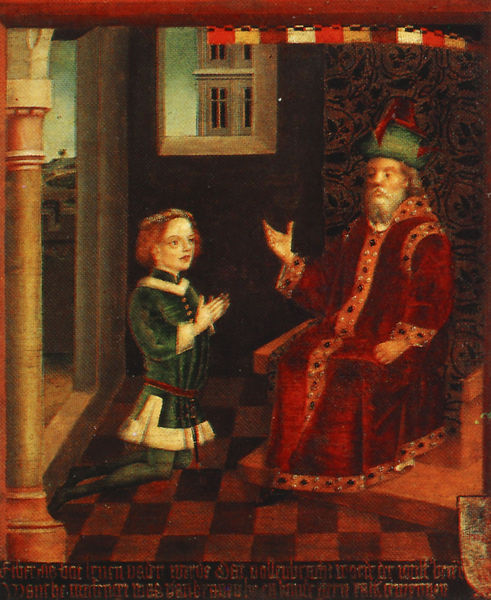
Titel: Ursula-Zyklus
Künstler: kölnisch Meister
Standort: Köln, St. Ursula (EU - D - NRW)
Schlagwörter: hand, mann, grün, sitzen, stadt, fenster, frau, hut, säule, rot, schloss, karo, schachbrett, schachbrettmuster, diener, kleidung, innenraum, mantel, kind, paar, vater, krone, bischof, könig, thron, bordüre, inschrift, junge, greis, knabe, durchblick, fliesen, knien, beten, kniend, mittelalter, prinz, turban, sohn, bitten, purpur, bube, roter mantel, jude, thronsaal, tafelmalerei, bittend, befehl, paa, höfling, purpuer